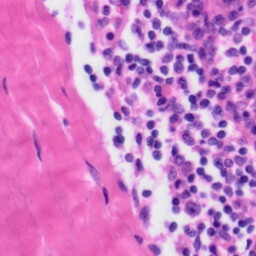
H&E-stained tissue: Tonsil